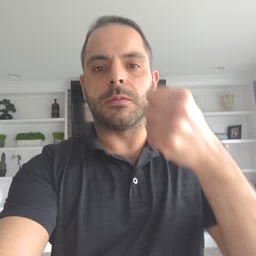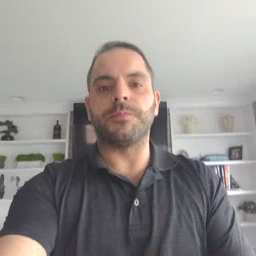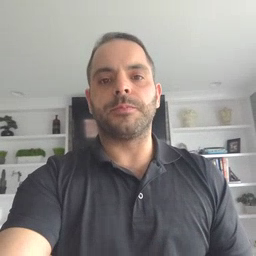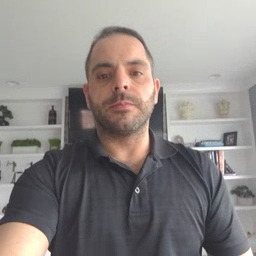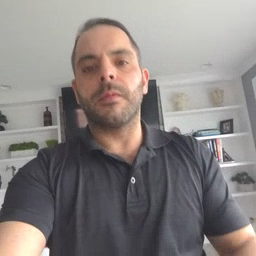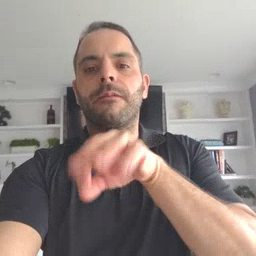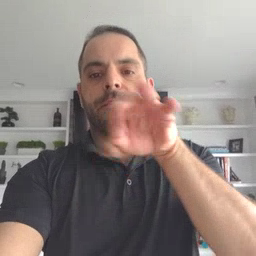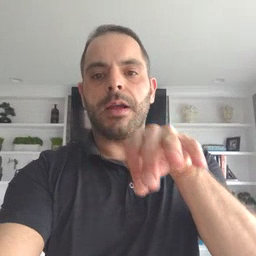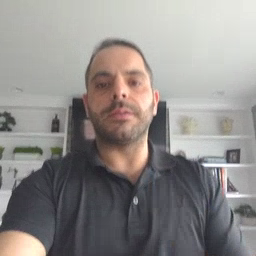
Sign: frenchfries